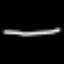
Label: line